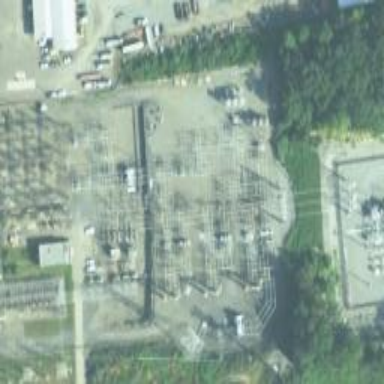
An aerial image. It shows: Switch for power supply.